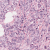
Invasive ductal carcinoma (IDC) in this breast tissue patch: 1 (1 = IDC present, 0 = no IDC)